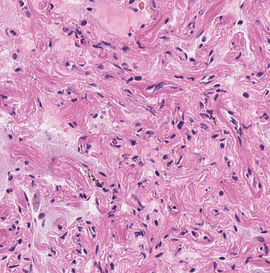
Tumor epithelial tissue: no
Tumor-associated stroma tissue: no
Normal tissue: yes